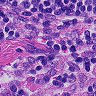
Metastatic tissue present: no